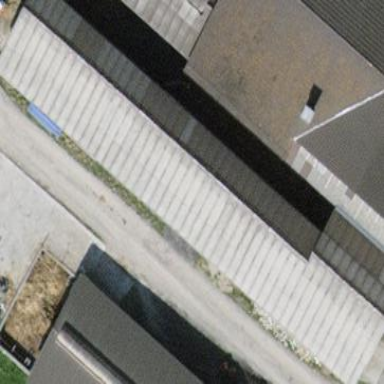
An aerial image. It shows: View of roof of building.